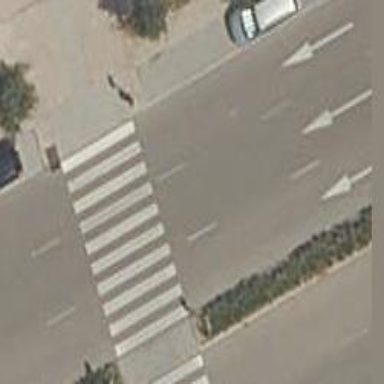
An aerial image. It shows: Footway crossing.